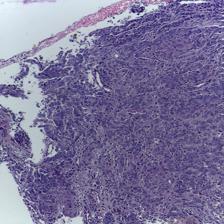
Diagnosis: OSCC